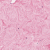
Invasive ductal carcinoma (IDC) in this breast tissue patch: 0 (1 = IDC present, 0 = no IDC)